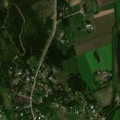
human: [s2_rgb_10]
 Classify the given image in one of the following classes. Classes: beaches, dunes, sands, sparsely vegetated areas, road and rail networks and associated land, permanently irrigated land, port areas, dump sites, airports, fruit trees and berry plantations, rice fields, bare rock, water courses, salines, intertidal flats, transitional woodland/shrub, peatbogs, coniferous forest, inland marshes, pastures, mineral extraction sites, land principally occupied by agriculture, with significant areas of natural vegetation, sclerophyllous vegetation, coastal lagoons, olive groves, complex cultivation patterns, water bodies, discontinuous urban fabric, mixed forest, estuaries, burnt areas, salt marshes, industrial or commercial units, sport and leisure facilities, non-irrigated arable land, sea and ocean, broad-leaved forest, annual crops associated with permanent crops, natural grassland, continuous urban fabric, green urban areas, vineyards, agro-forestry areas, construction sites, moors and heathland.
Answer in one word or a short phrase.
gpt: discontinuous urban fabric, non-irrigated arable land, land principally occupied by agriculture, with significant areas of natural vegetation, coniferous forest, mixed forest